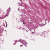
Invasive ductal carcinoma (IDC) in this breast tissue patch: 0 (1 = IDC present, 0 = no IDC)